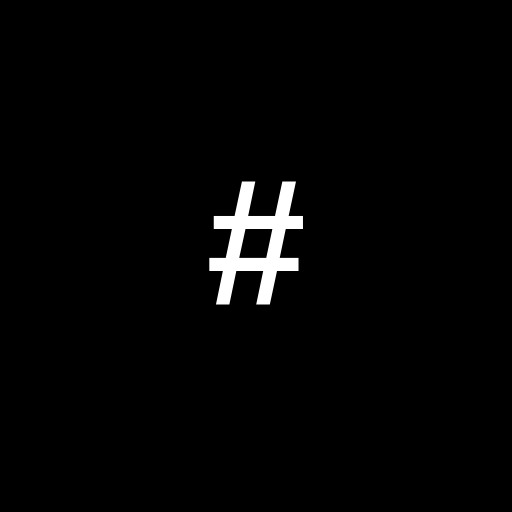
Character: #
Unicode: U+0023 (NUMBER SIGN)